Interaction volume radius: 10 \u00c5
Interaction volume height: 30 \u00c5
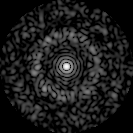
Disorder parameter: 0.8522